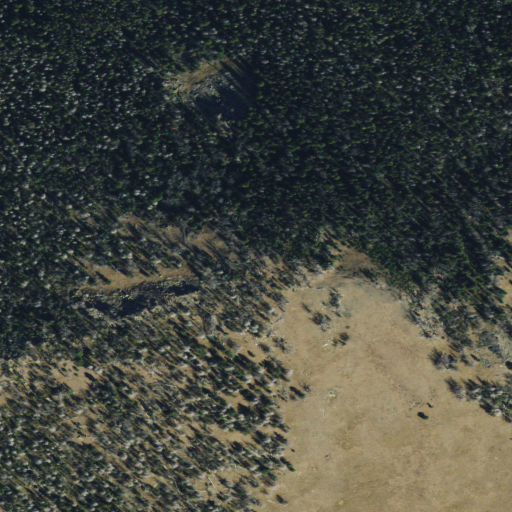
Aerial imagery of mountain in Montana named Granite Mountain containing evergreen forest, shrub, and grassland